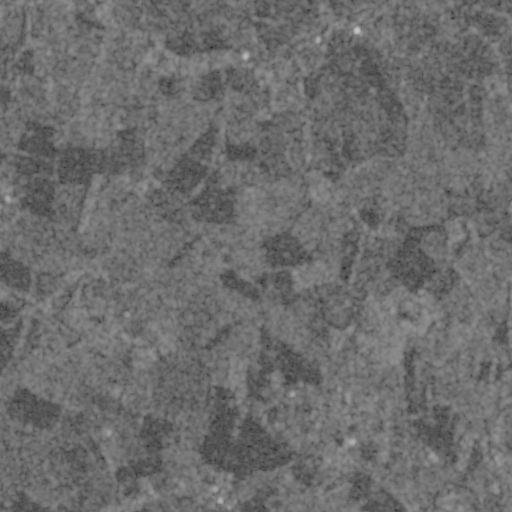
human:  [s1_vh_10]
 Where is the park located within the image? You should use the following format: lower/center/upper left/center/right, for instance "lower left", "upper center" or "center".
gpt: The park is located in the lower right of the image.
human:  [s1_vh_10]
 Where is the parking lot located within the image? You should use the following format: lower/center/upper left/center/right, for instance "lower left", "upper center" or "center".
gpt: The parking lot is located in the lower right of the image.
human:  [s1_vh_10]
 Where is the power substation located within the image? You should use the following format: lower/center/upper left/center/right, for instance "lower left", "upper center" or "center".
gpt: The power substation is located in the upper left of the image.
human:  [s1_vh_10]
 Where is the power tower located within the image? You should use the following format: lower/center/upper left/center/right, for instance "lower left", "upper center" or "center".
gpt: The power tower is located in the upper left of the image.
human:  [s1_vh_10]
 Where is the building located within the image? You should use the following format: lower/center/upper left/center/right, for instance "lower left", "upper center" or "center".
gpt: There is no building in the image.

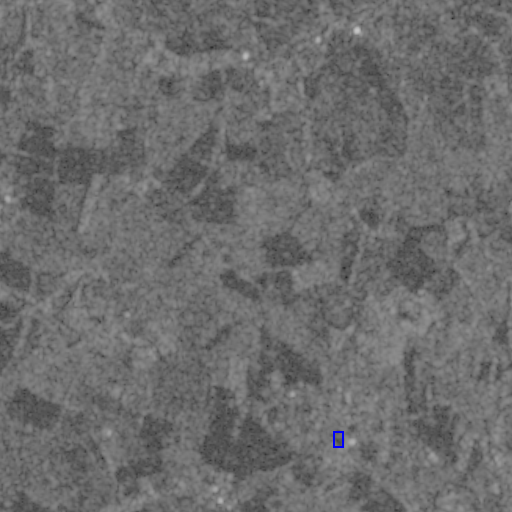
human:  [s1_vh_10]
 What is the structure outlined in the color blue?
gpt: The structure outlined in blue is a park.
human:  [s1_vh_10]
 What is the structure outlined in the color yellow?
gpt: There is no yellow outline.